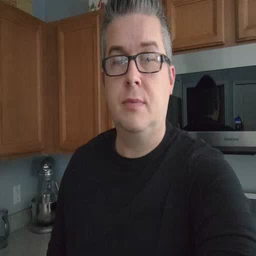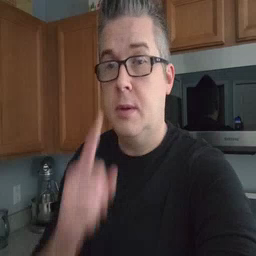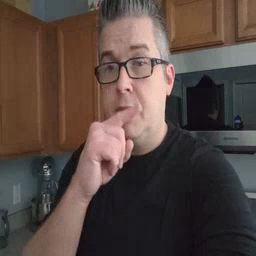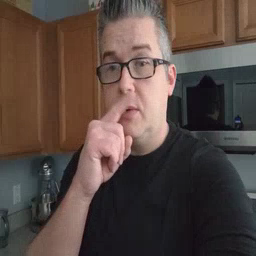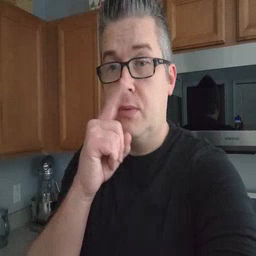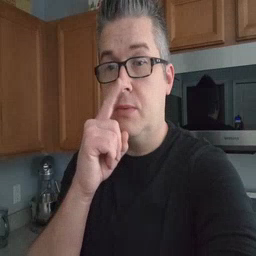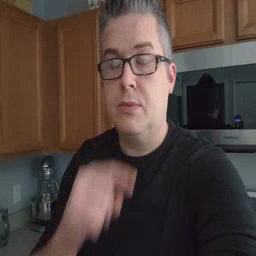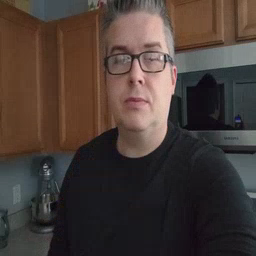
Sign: mouse